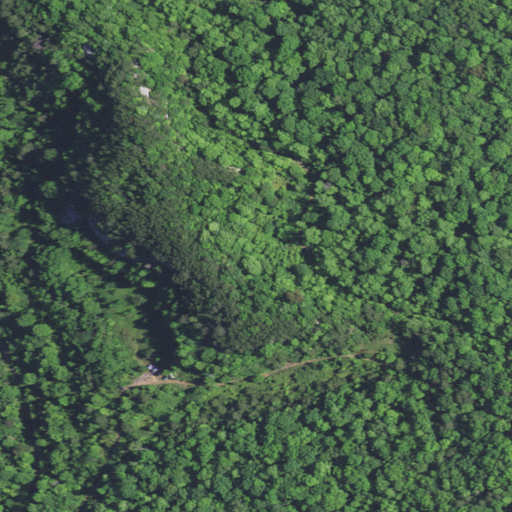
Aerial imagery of cliff(s) in Kentucky named Bill Eller Cliff containing deciduous forest and mixed forest